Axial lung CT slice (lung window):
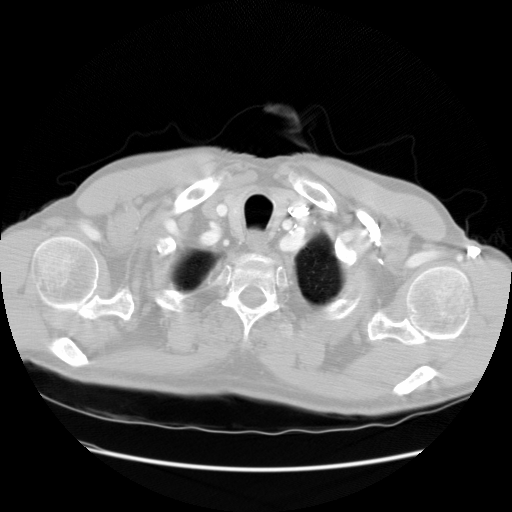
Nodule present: no